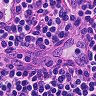
Metastatic tissue present: no